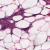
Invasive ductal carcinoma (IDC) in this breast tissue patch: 1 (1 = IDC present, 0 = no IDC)